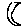
Label: moon